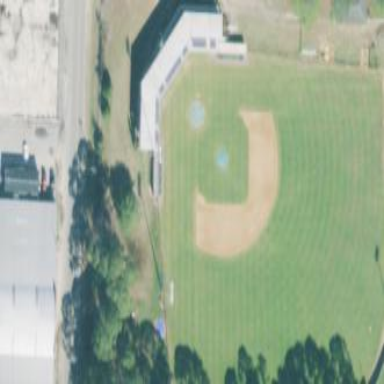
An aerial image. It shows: Baseball pitch for leisure land activities.